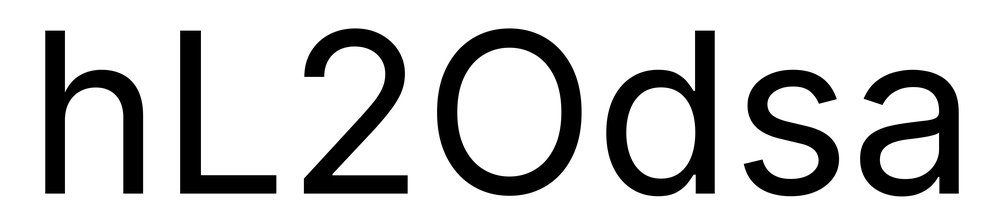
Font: Inter_Regular